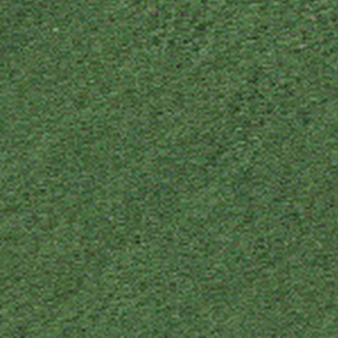
Label: other